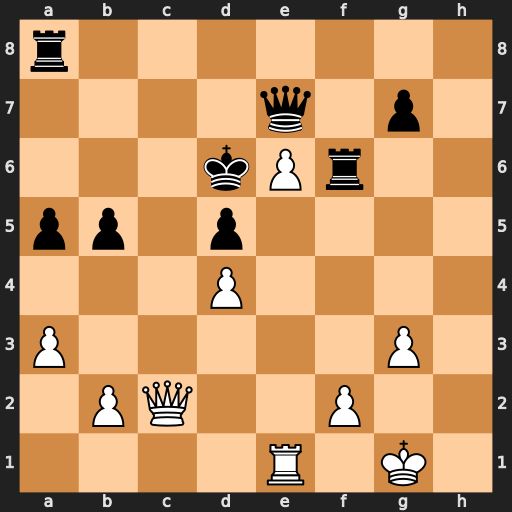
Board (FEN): r7/4q1p1/3kPr2/pp1p4/3P4/P5P1/1PQ2P2/4R1K1
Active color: w
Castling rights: -
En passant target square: -
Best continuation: Qc5#